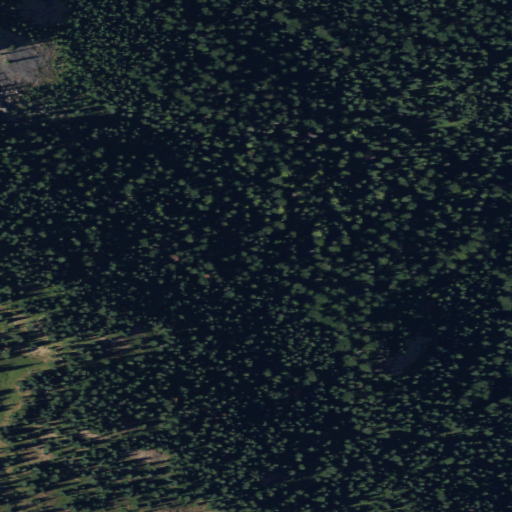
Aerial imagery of plain(s) in Washington named Bear Park containing evergreen forest, shrub, and grassland